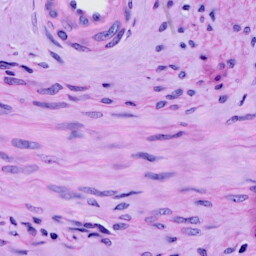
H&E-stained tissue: Cervix